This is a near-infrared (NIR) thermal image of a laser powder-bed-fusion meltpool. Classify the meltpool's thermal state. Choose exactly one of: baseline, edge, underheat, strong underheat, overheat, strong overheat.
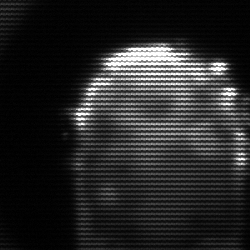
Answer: baseline